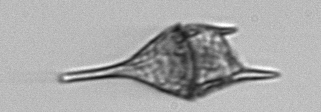
Label: Tripos_lineatus